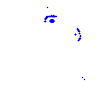
Particle: electron